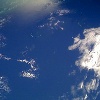
Label: water